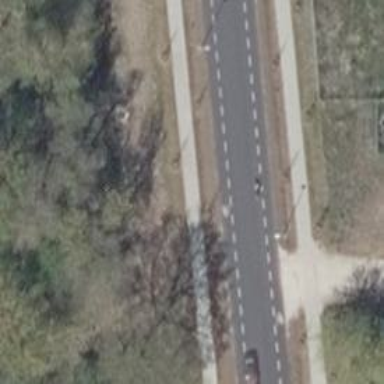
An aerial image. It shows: Sidewalk along the footway.